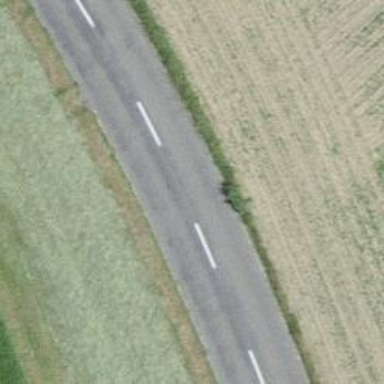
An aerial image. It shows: Asphalt road classified as tertiary.